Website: slack
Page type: payment
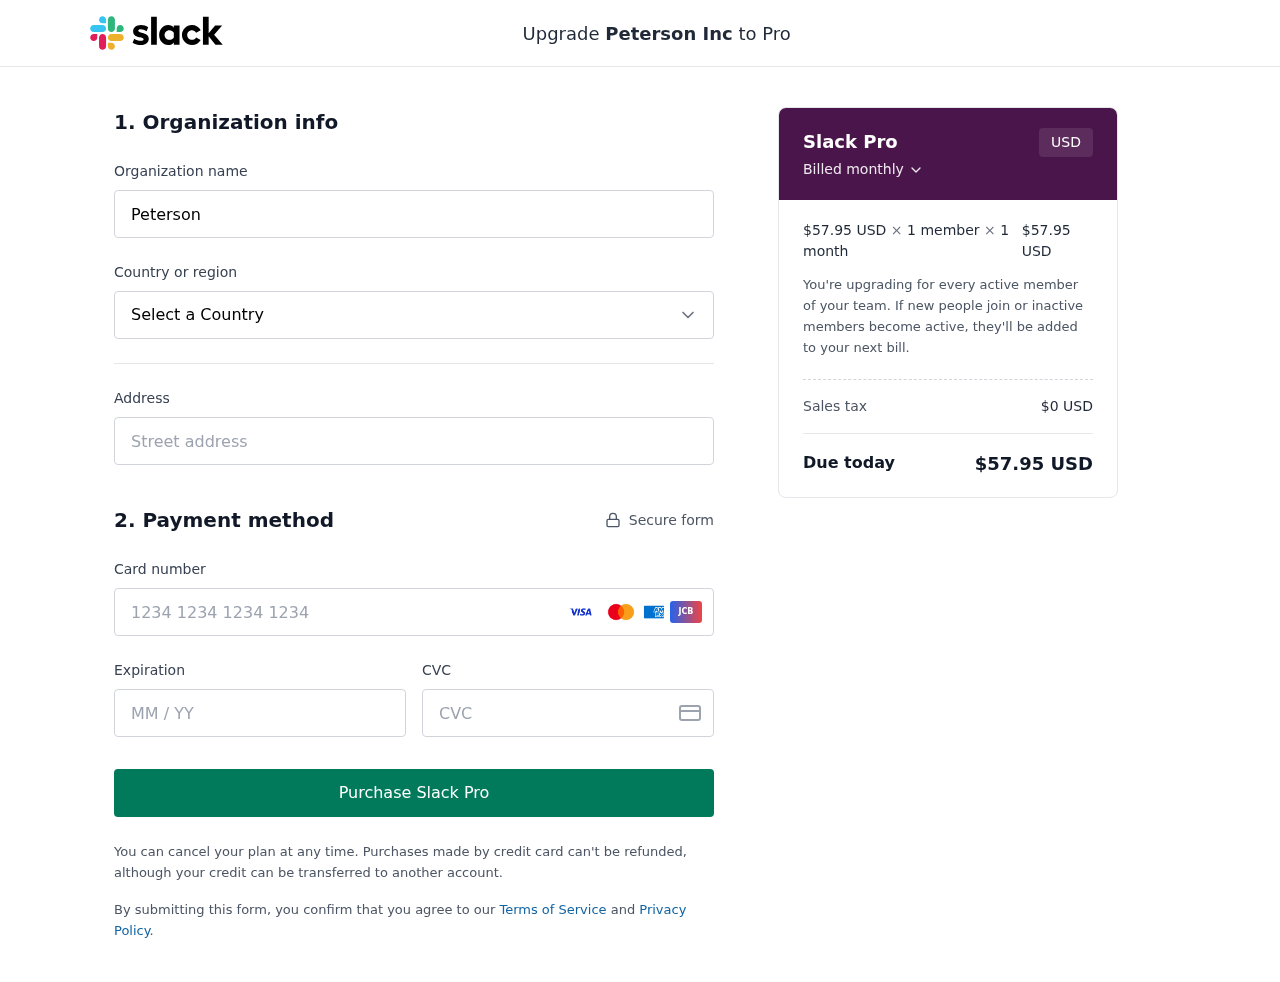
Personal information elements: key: PII_CARD_CVV
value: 626
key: PII_CARD_EXPIRY
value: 03/26
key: PII_CARD_NUMBER
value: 6011 0400 3226 4038
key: PII_COMPANY
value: Peterson Inc
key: PII_COUNTRY
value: United States
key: PII_STREET
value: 7665 Jessica Locks Apt. 231
Product elements: key: PRODUCT1_PRICE
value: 57.95
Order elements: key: ORDER_SUBTOTAL
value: $57.95 USD
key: ORDER_TAX
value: $0 USD
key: ORDER_TOTAL
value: $57.95 USD